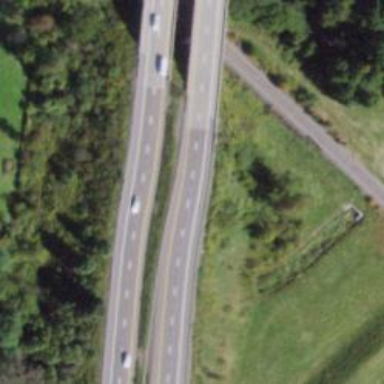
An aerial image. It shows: Asphalt motorway.